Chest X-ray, PA view. Patient: 25 years old, sex F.
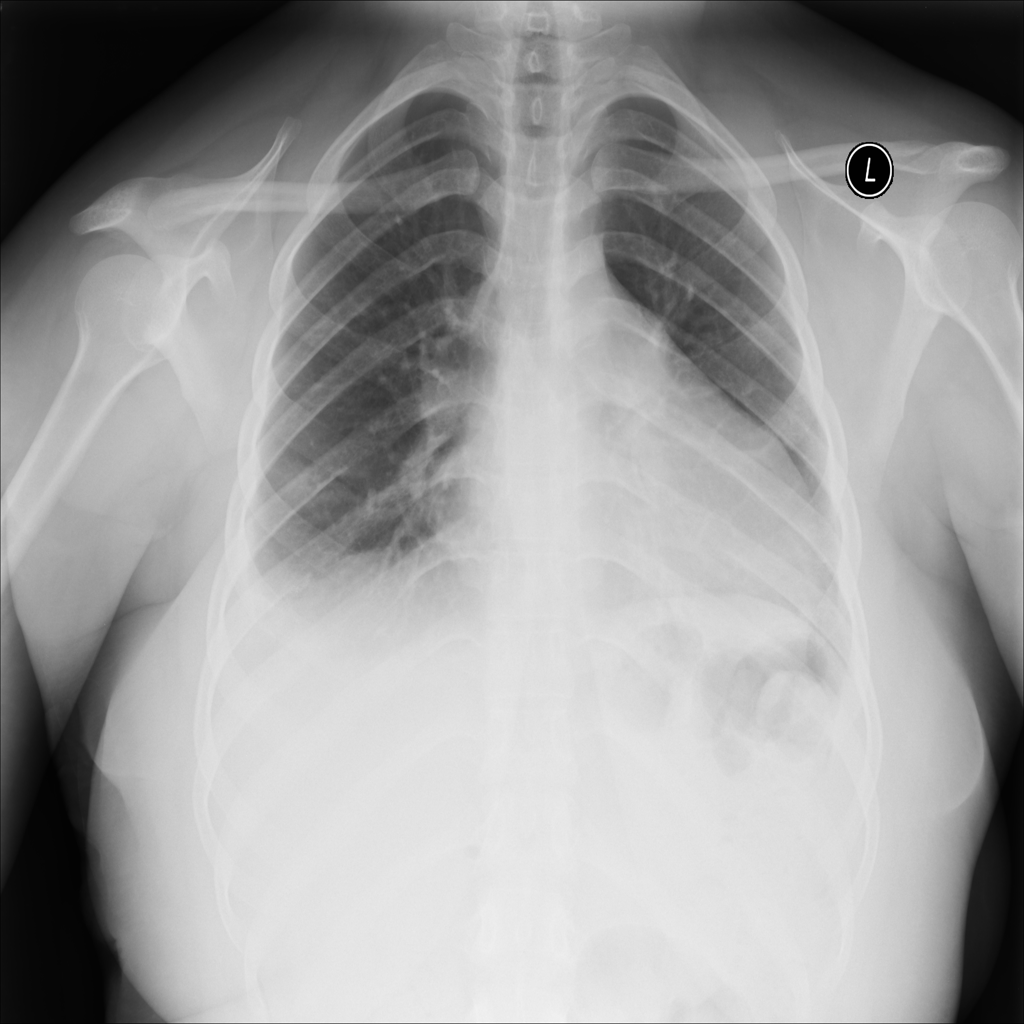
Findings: Infiltration